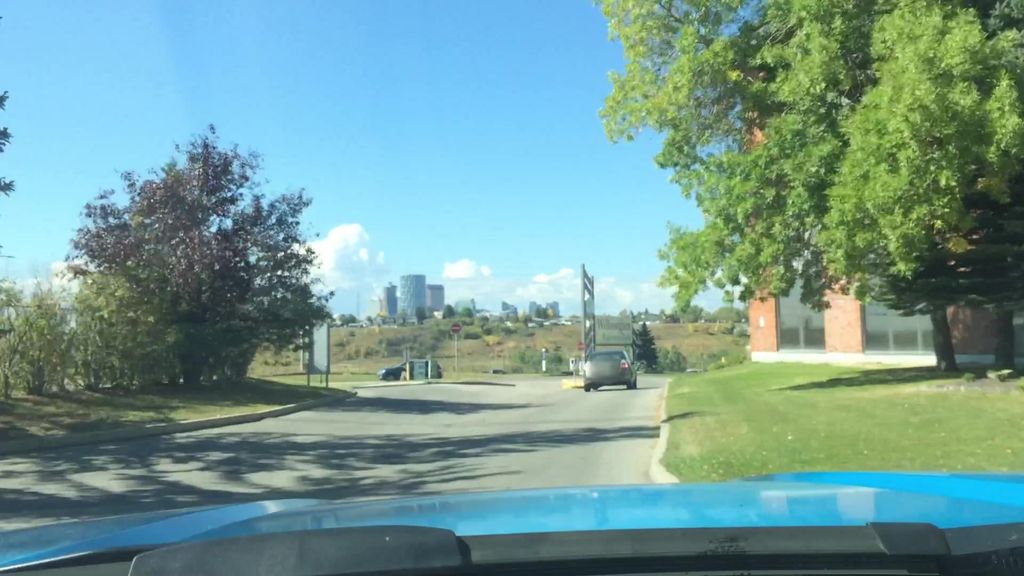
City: calgary